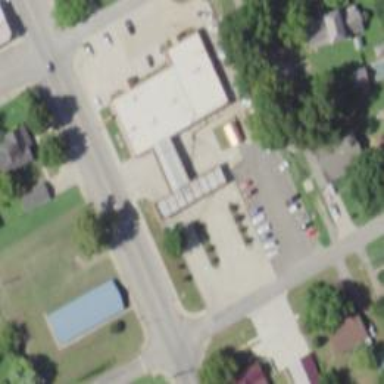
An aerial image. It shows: Bank building.